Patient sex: M
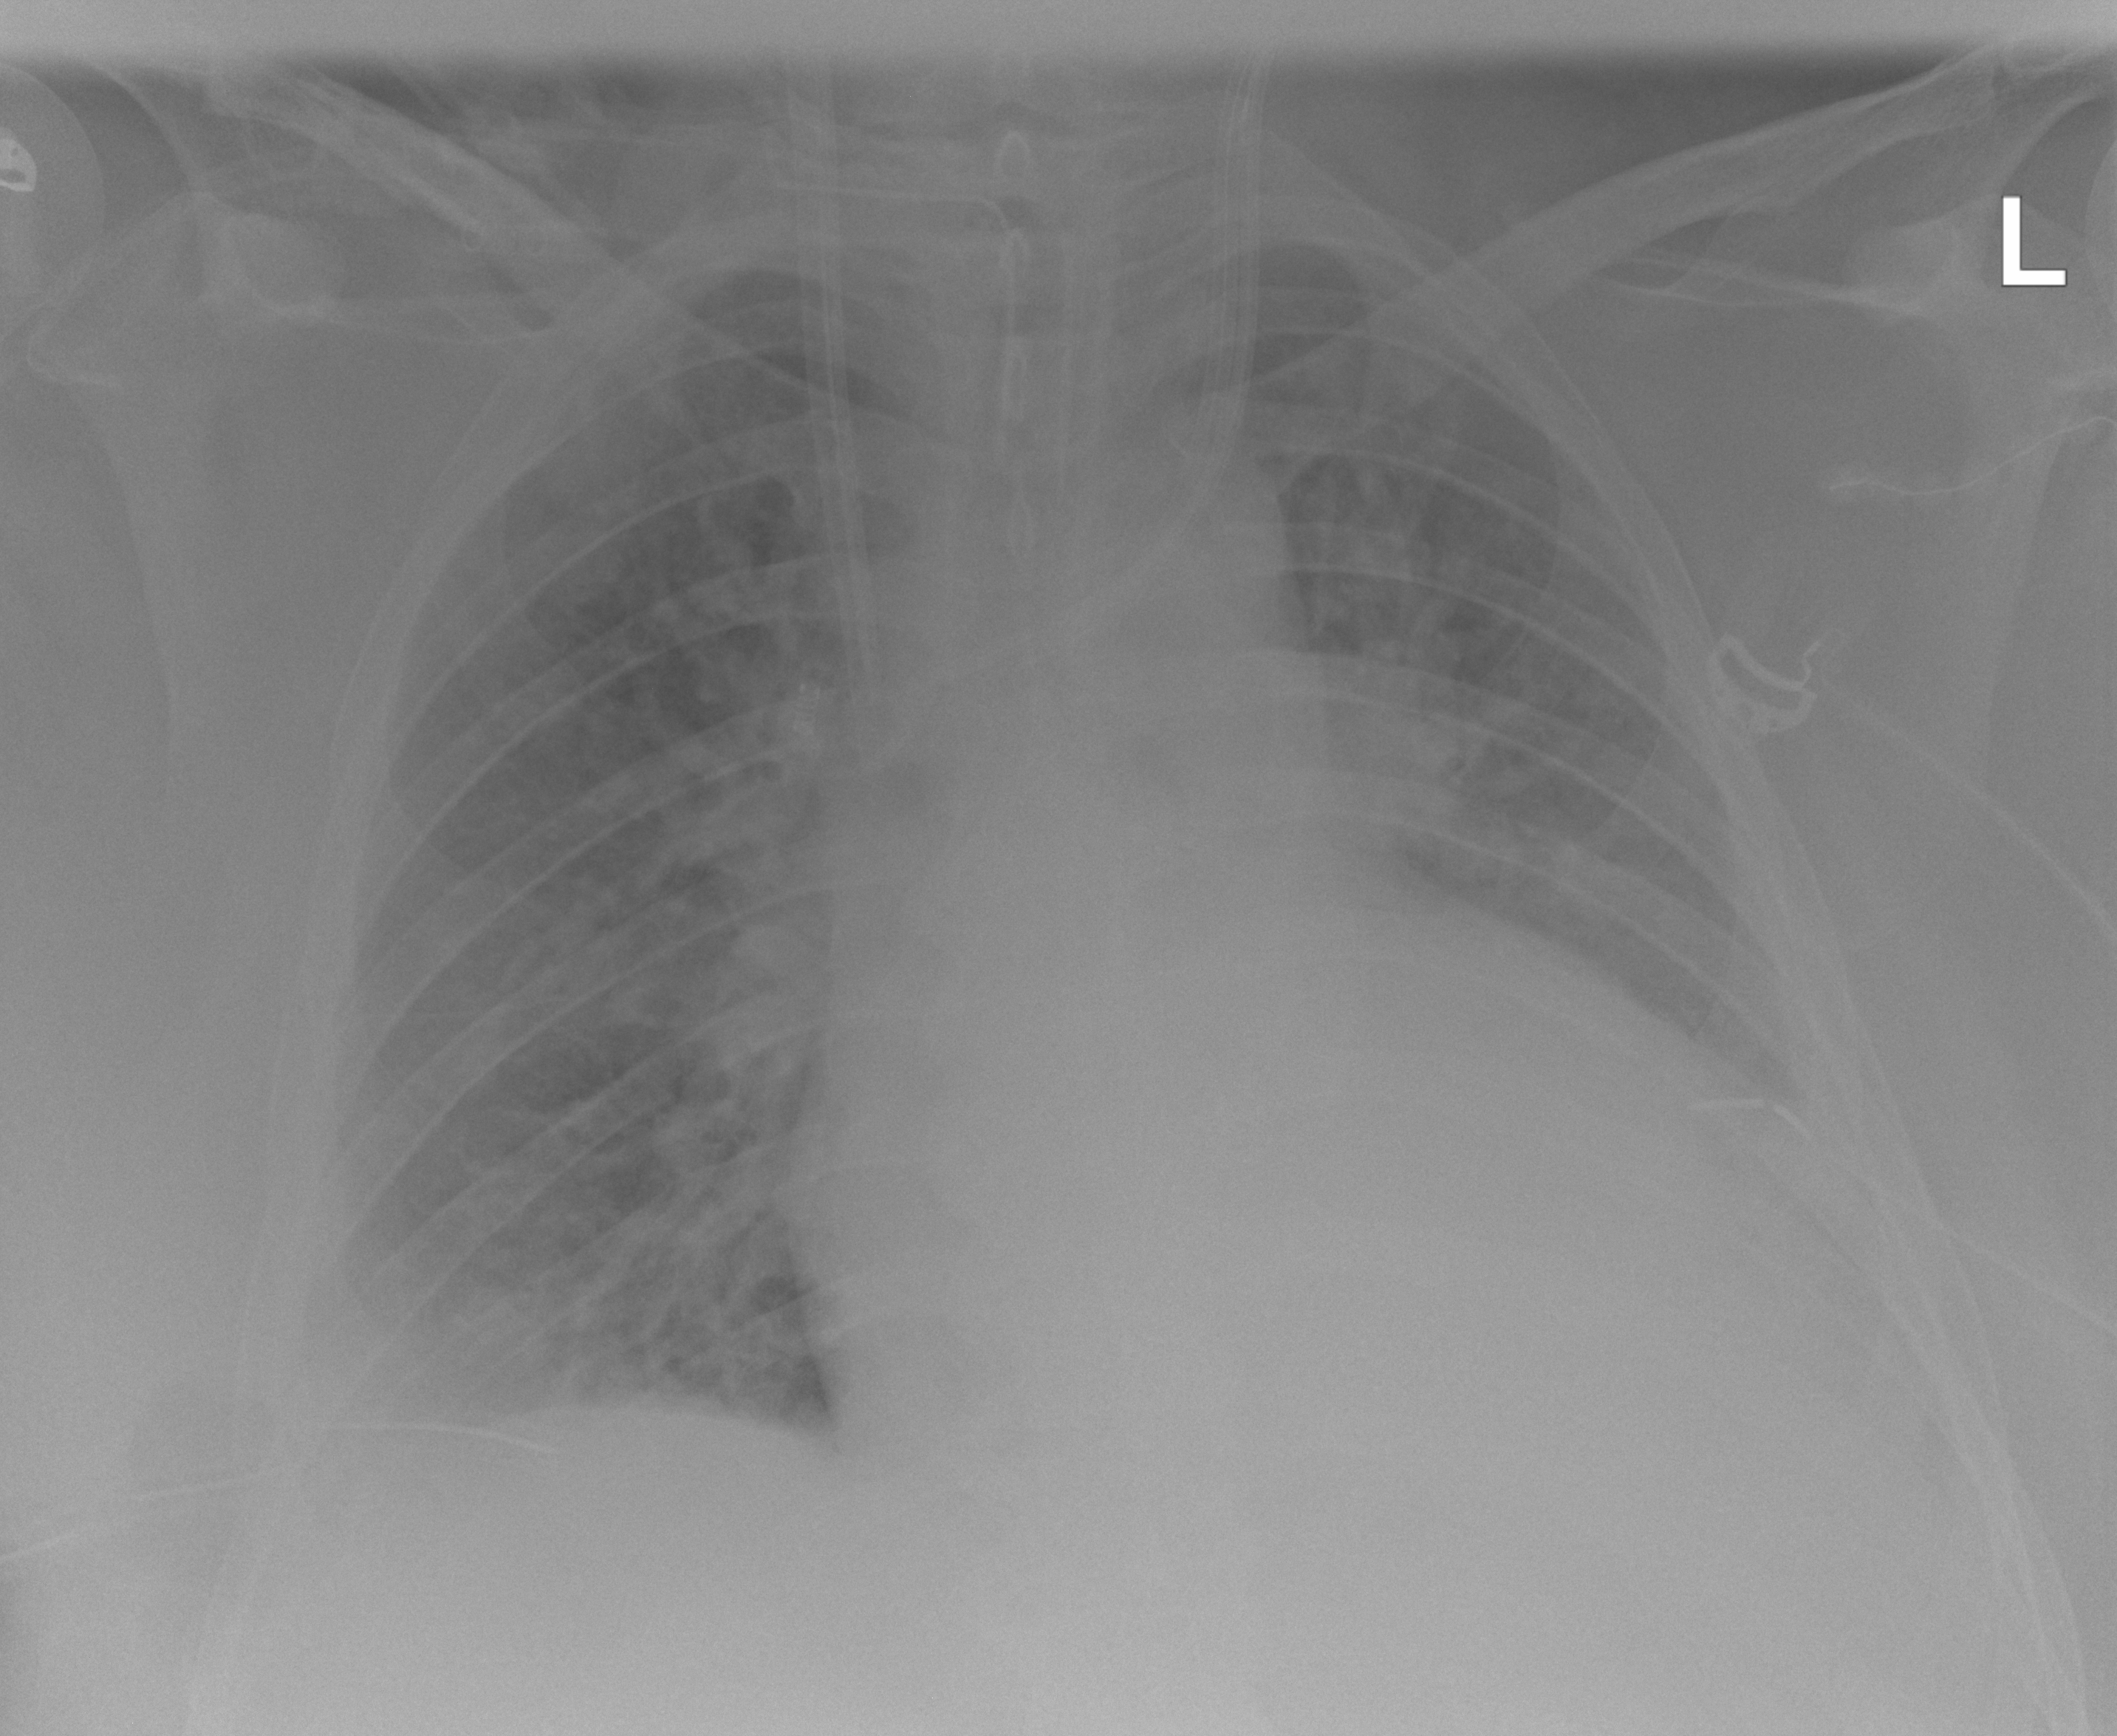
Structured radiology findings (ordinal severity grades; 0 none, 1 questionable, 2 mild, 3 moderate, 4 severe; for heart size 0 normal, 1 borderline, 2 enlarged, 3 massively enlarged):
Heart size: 2
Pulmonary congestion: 2
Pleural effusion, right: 1
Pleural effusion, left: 0
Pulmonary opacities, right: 0
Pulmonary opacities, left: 0
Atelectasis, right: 2
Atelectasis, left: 2